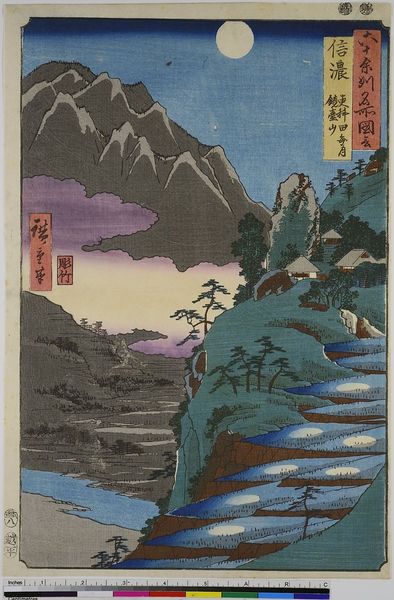
Titel: Die Provinz Shinano: Spiegelung des Mondes in den Reisfeldern am Kyodai-Berg, Blatt 25 aus der Serie: Berühmte Orte der rund 60 Provinzen
Künstler: Utagawa Hiroshige
Standort: Hamburg
Institution: Museum für Kunst und Gewerbe Hamburg
Schlagwörter: baum, berg, blau, felsen, himmel, bäume, fluss, gelb, grün, landschaft, ufer, licht, nacht, wolke, feld, spiegelung, flach, realismus, tal, holzschnitt, japan, schrift, berge, fels, gebirge, lila, japanisch, reflexion, mond, druckgraphik, druckgrafik, ackerbau, zeit, farbholzschnitt, vollmond, anlagen, lichtreflexion, reis, landschaftsdarstellung, edo, reisfeld, mandarin, reproduktionen, druckerzeugnisse, agrikultur, ukiyo